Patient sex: M
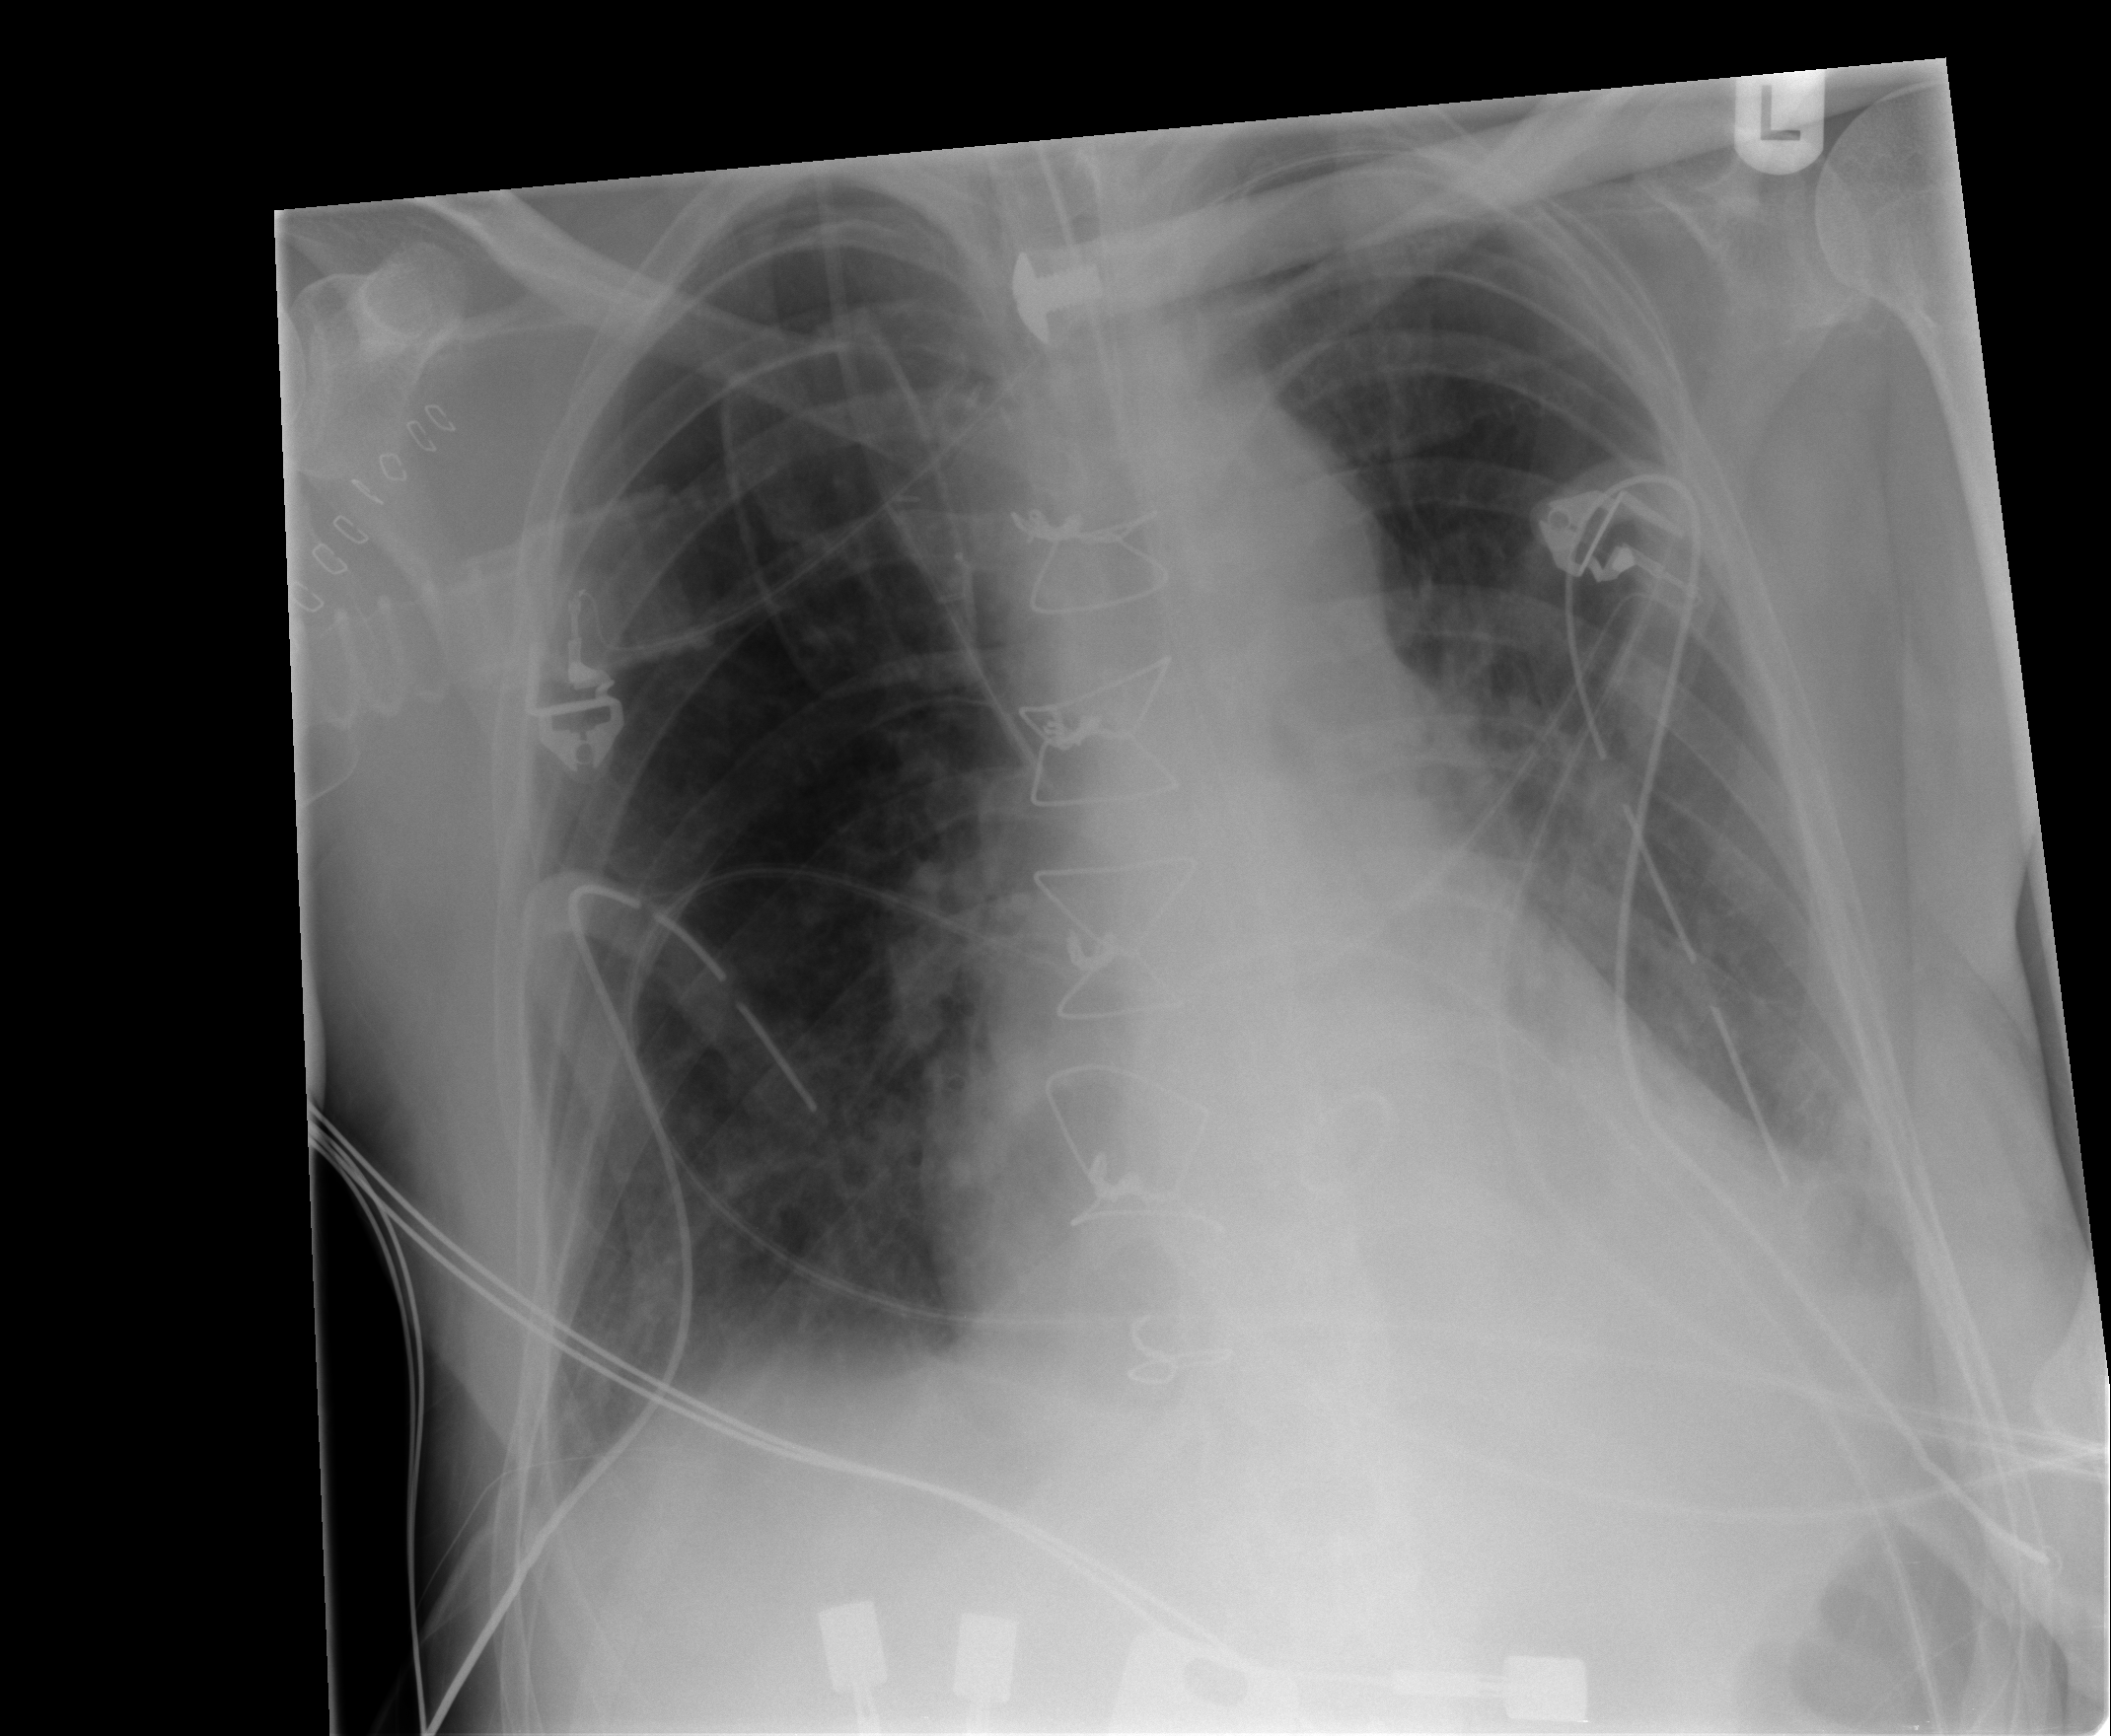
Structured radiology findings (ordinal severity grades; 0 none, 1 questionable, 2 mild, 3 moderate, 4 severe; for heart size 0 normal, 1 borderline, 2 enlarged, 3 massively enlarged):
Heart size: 1
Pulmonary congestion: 1
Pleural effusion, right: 0
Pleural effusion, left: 0
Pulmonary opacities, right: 0
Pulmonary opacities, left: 0
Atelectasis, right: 2
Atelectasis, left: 1